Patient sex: F
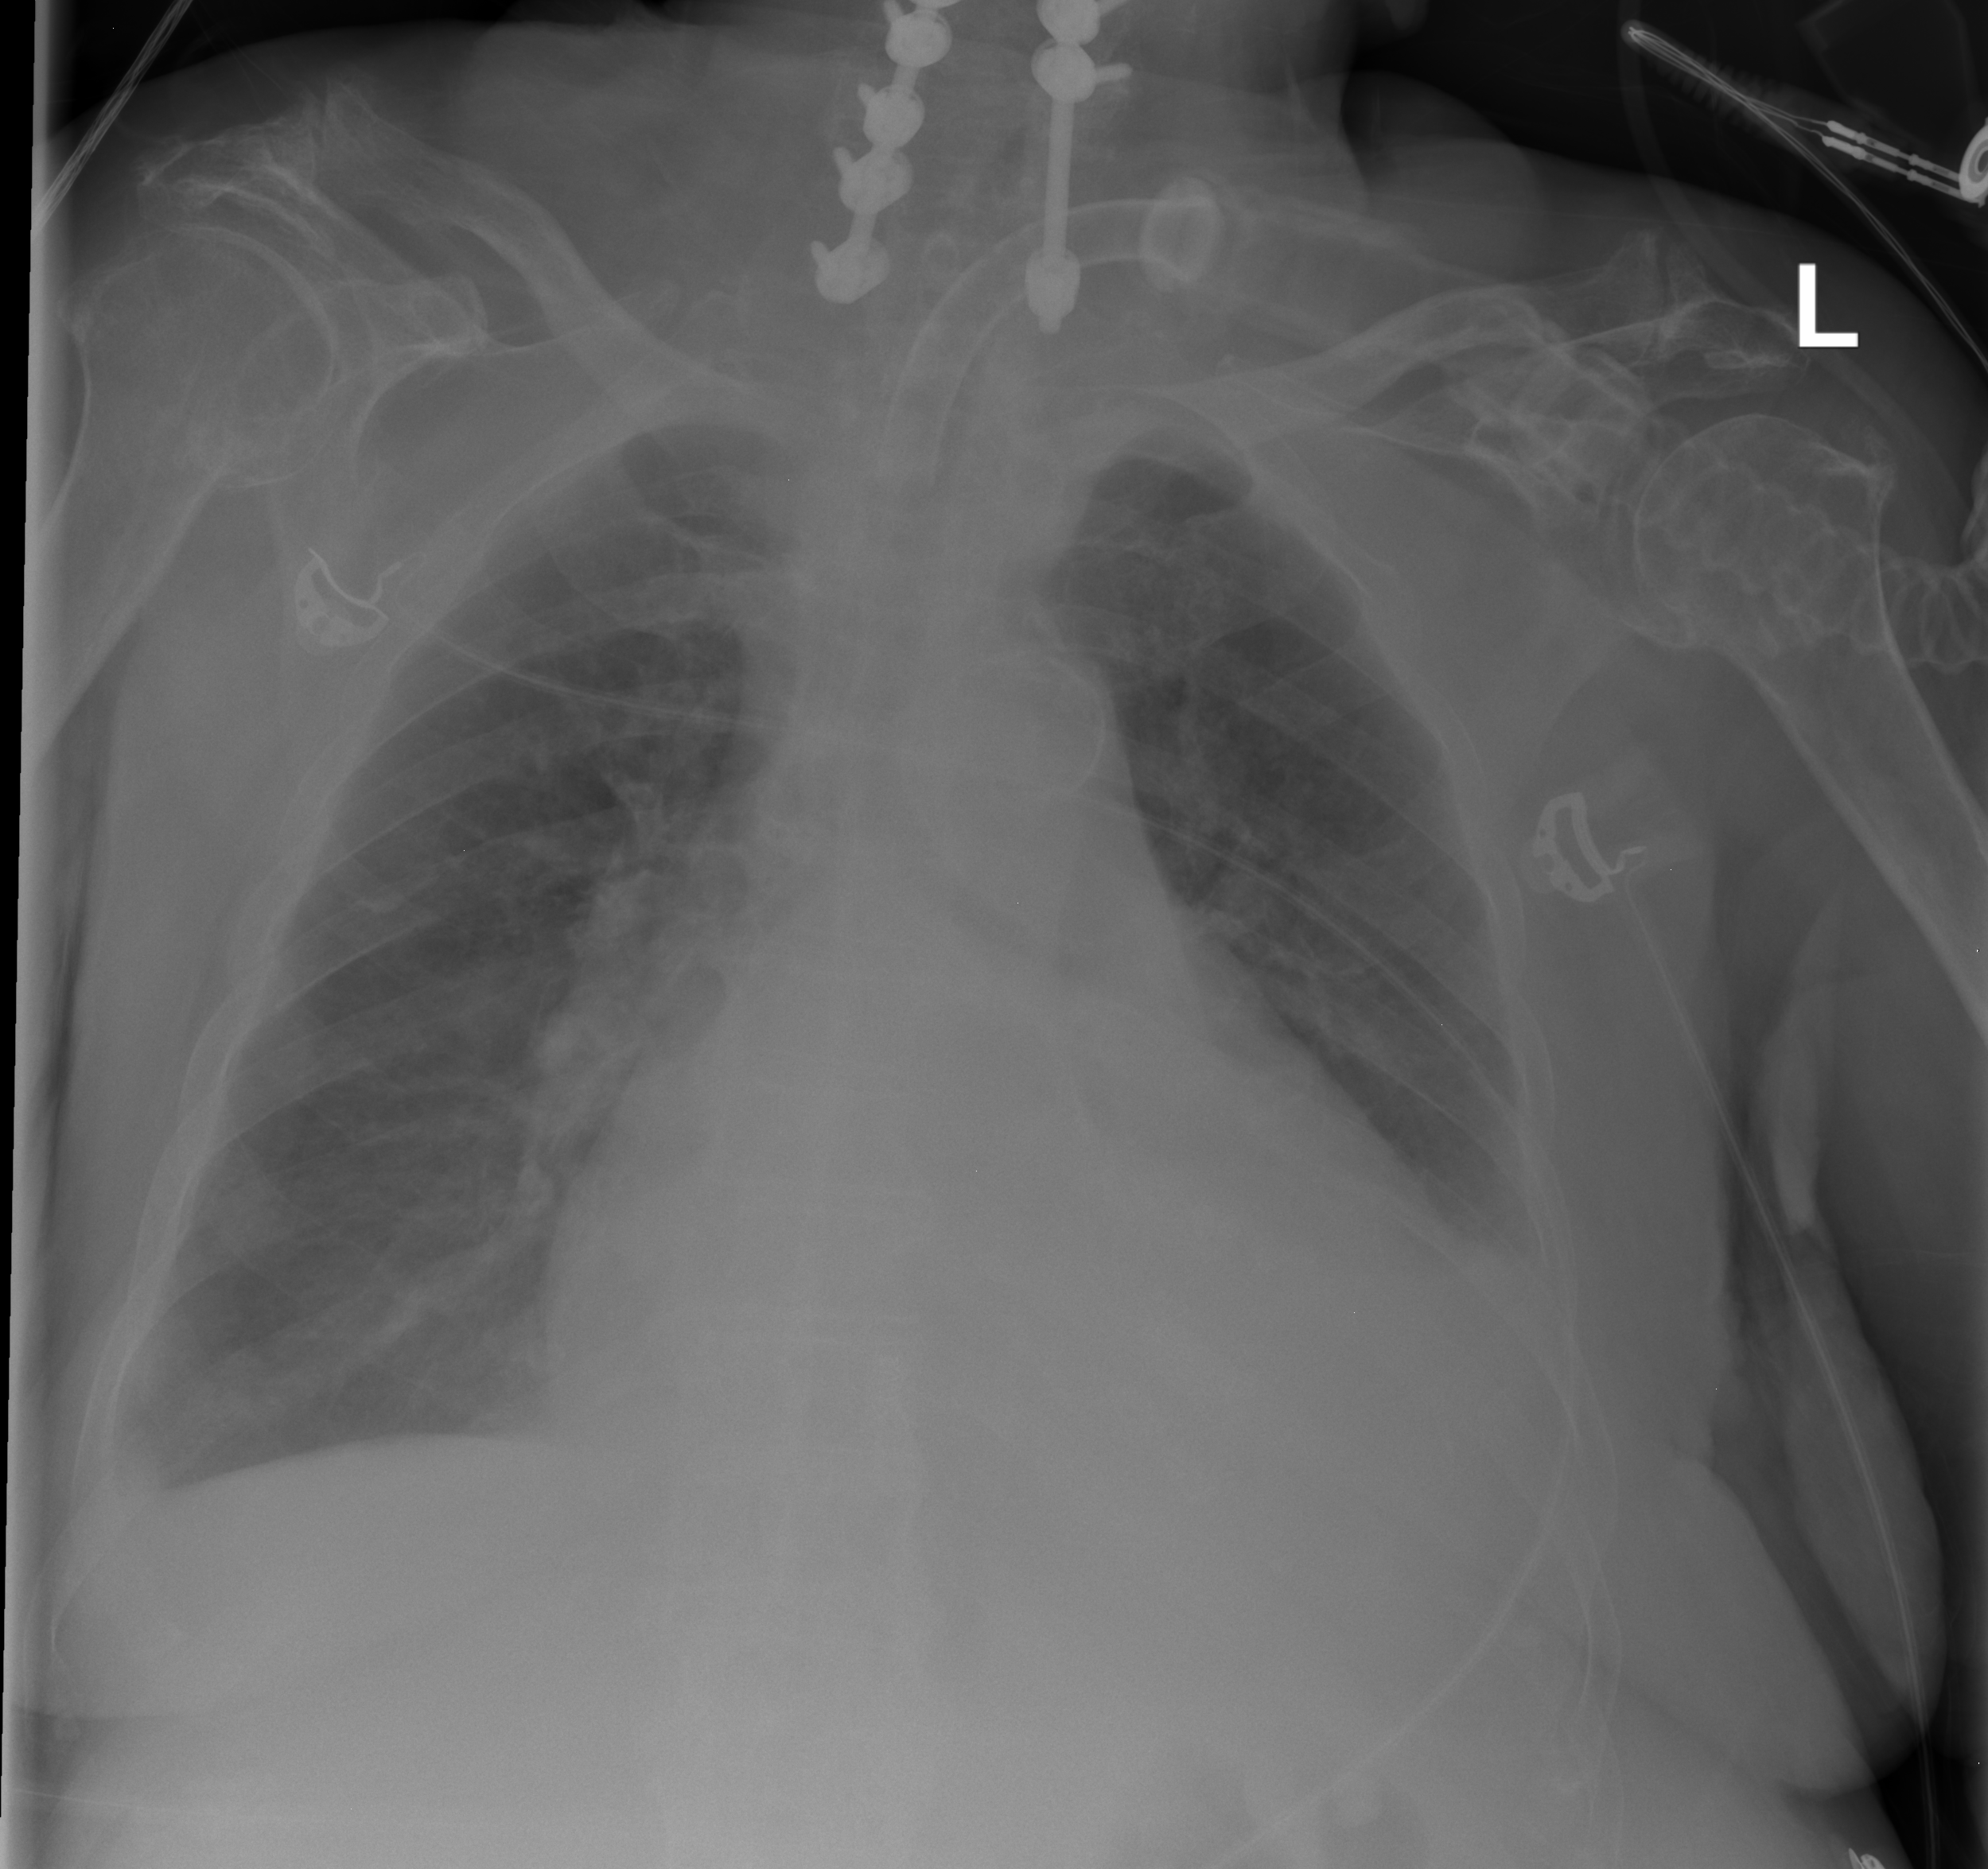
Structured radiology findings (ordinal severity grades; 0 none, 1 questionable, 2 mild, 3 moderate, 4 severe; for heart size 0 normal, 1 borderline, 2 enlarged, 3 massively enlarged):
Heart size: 3
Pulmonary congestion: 0
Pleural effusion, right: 0
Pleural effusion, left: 1
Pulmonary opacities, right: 0
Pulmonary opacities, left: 0
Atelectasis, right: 0
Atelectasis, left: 0